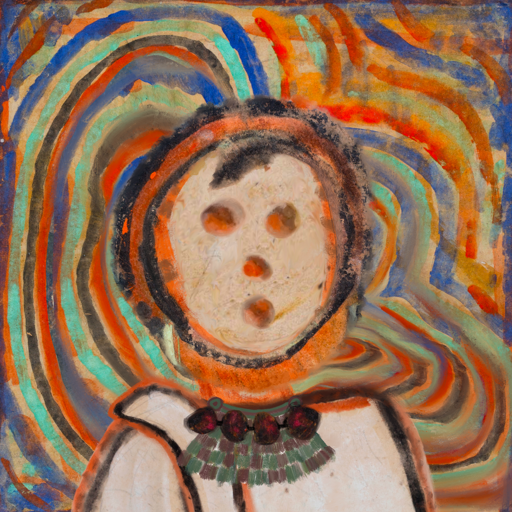
Background: Sisters, Head And Neck Front: Rupkatha, Face Front: Rupkatha, Bust: Roy_Bahadur, Hair Front: Childish, Head Accessory: Blank, Second Necklace: After_Raid, Necklace: Mosgoul, Baby: Blank